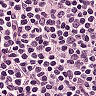
Metastatic tissue present: no